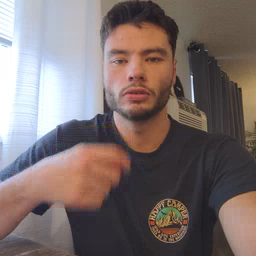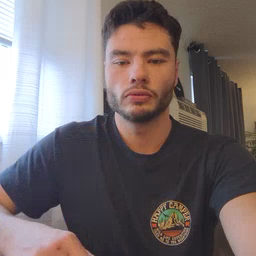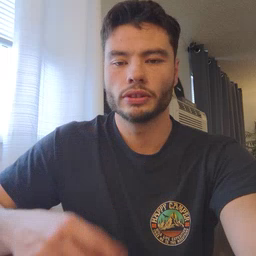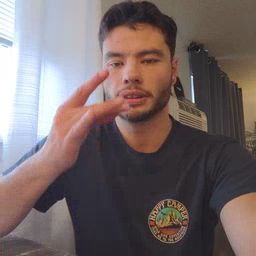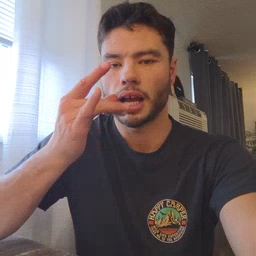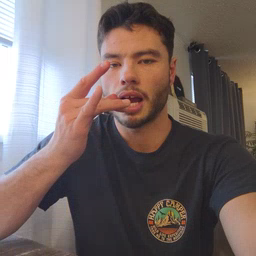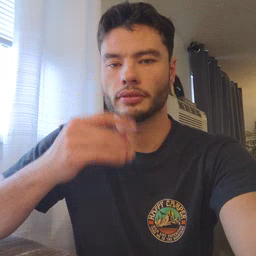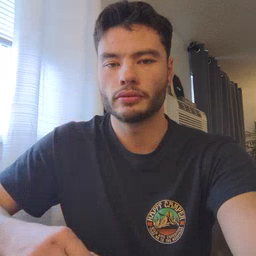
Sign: snack